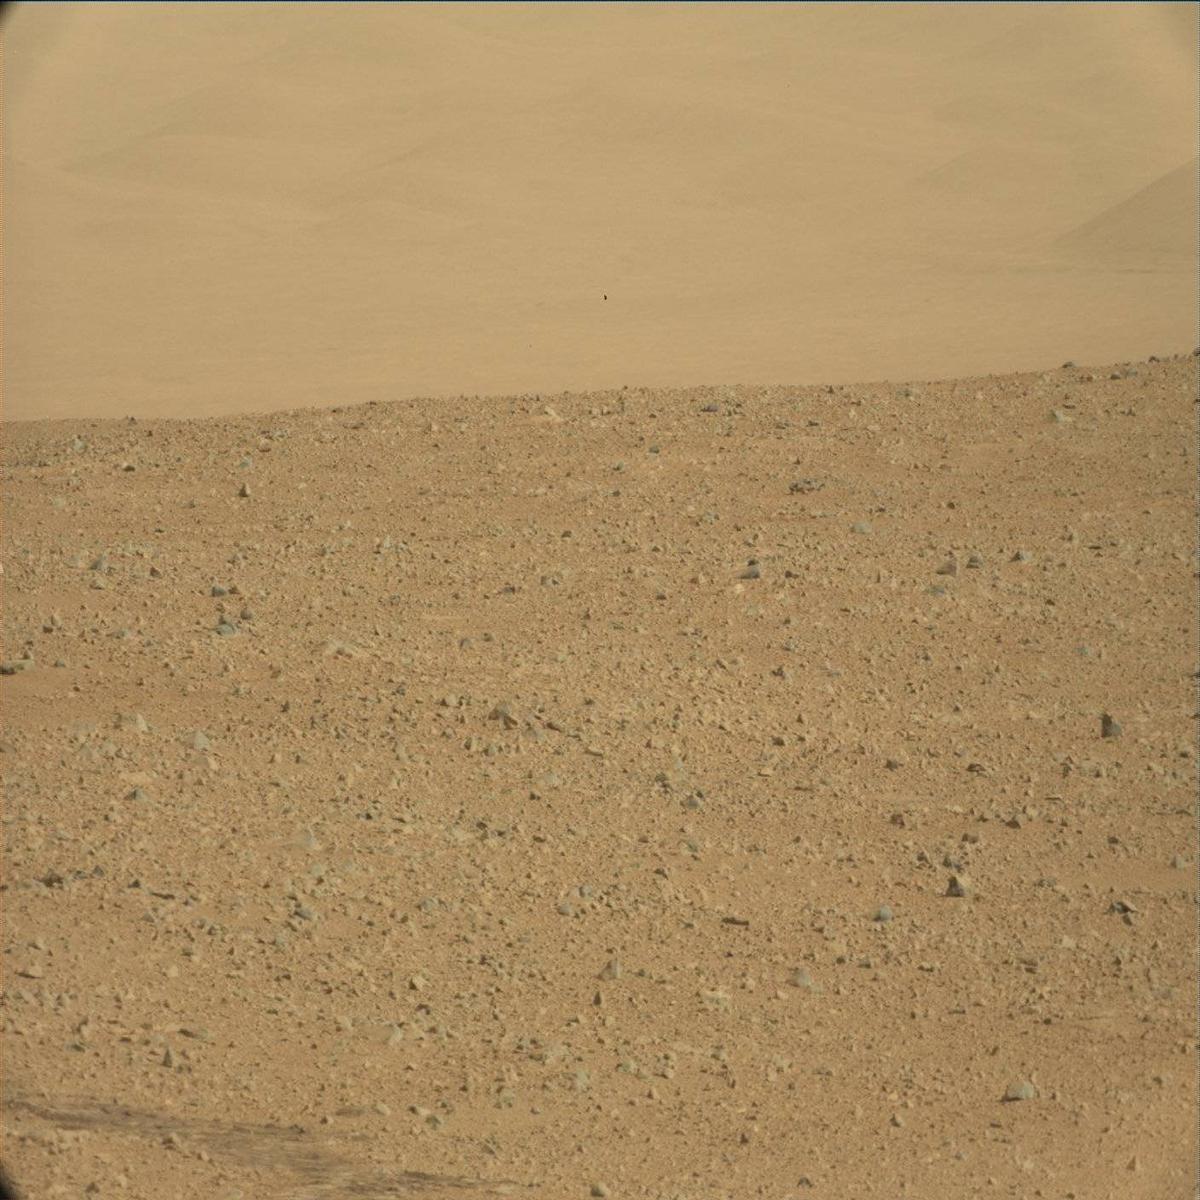
Terrain classes present: Bedrock, Ridge, Rock, Sand / Soil